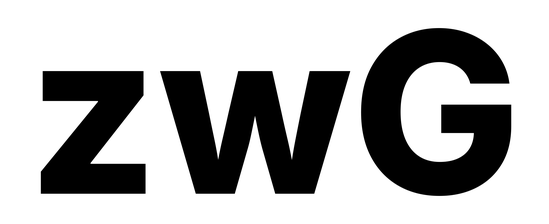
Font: Inter_ExtraBold